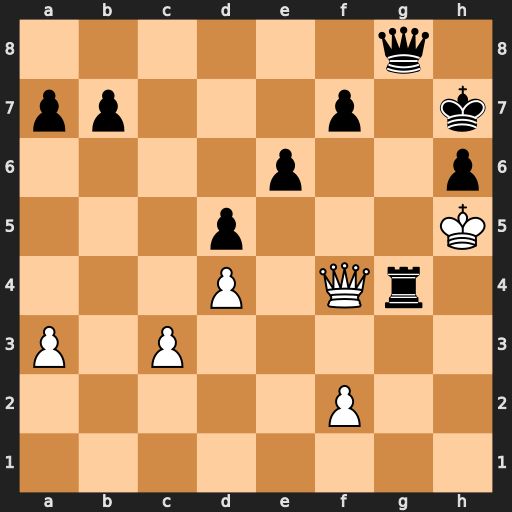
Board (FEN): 6q1/pp3p1k/4p2p/3p3K/3P1Qr1/P1P5/5P2/8
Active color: w
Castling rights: -
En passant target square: -
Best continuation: Qxh6#